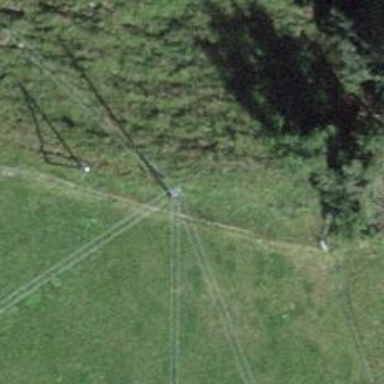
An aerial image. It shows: Minor power line.